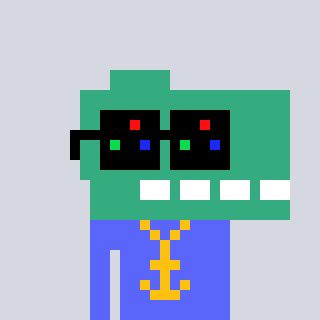
a pixel art character with square black sunglasses, a dino-shaped head and a purple-colored body on a cool background